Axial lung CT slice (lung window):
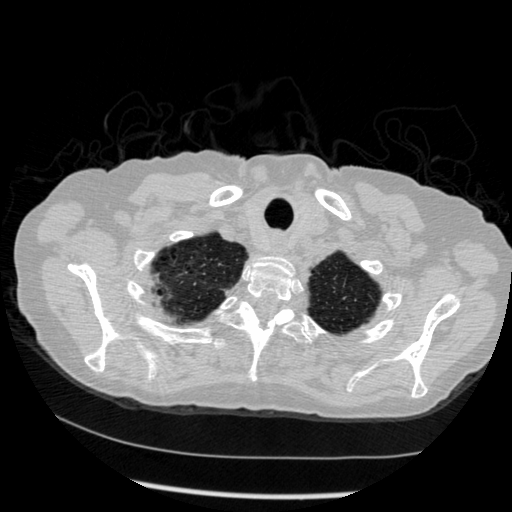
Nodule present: no